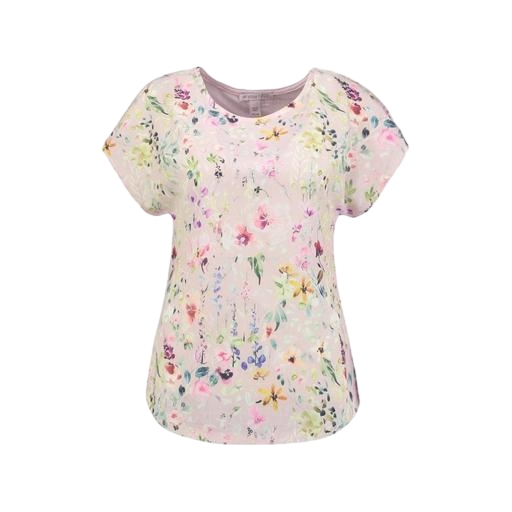
multicolor floral-print t-shirt only macy, pink blossom floral-print t-shirt, pink floral-print top, white background